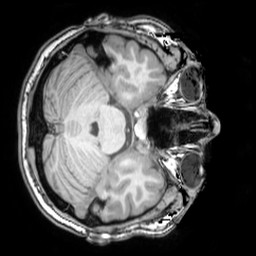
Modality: T1w
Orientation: axial
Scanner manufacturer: philips
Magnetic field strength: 3 T
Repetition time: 0.008064 s
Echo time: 0.003691 s